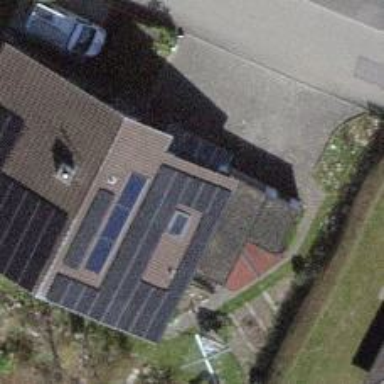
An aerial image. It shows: Solar photovoltaic panel generator.